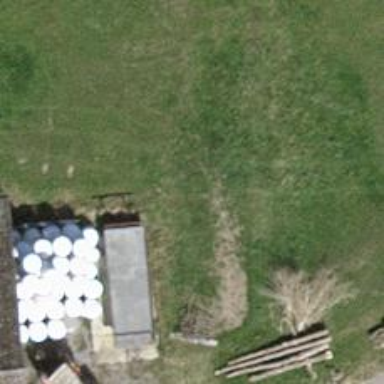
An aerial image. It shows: Fence.